Question: I have no run-time error but the problem is obvious.
When I code it outputs this when I run the program. If you cannot see basically the window 'prt screened' my current screen with the g.drawString in the correct position.
NOTE: method paint over-rides

'''
import java.awt.Graphics;
import javax.swing.JFrame;
public class test extends JFrame{
public test (){
setSize(800, 600);
setVisible(true);
setDefaultCloseOperation(JFrame.EXIT_ON_CLOSE);
setTitle("PlotGraph");
}
public void paint(Graphics g){
g.drawString("Click the mouse inside the window.",40,45); // draw a string
}
public static void main(String[] args) {
new test();
}
}
'''
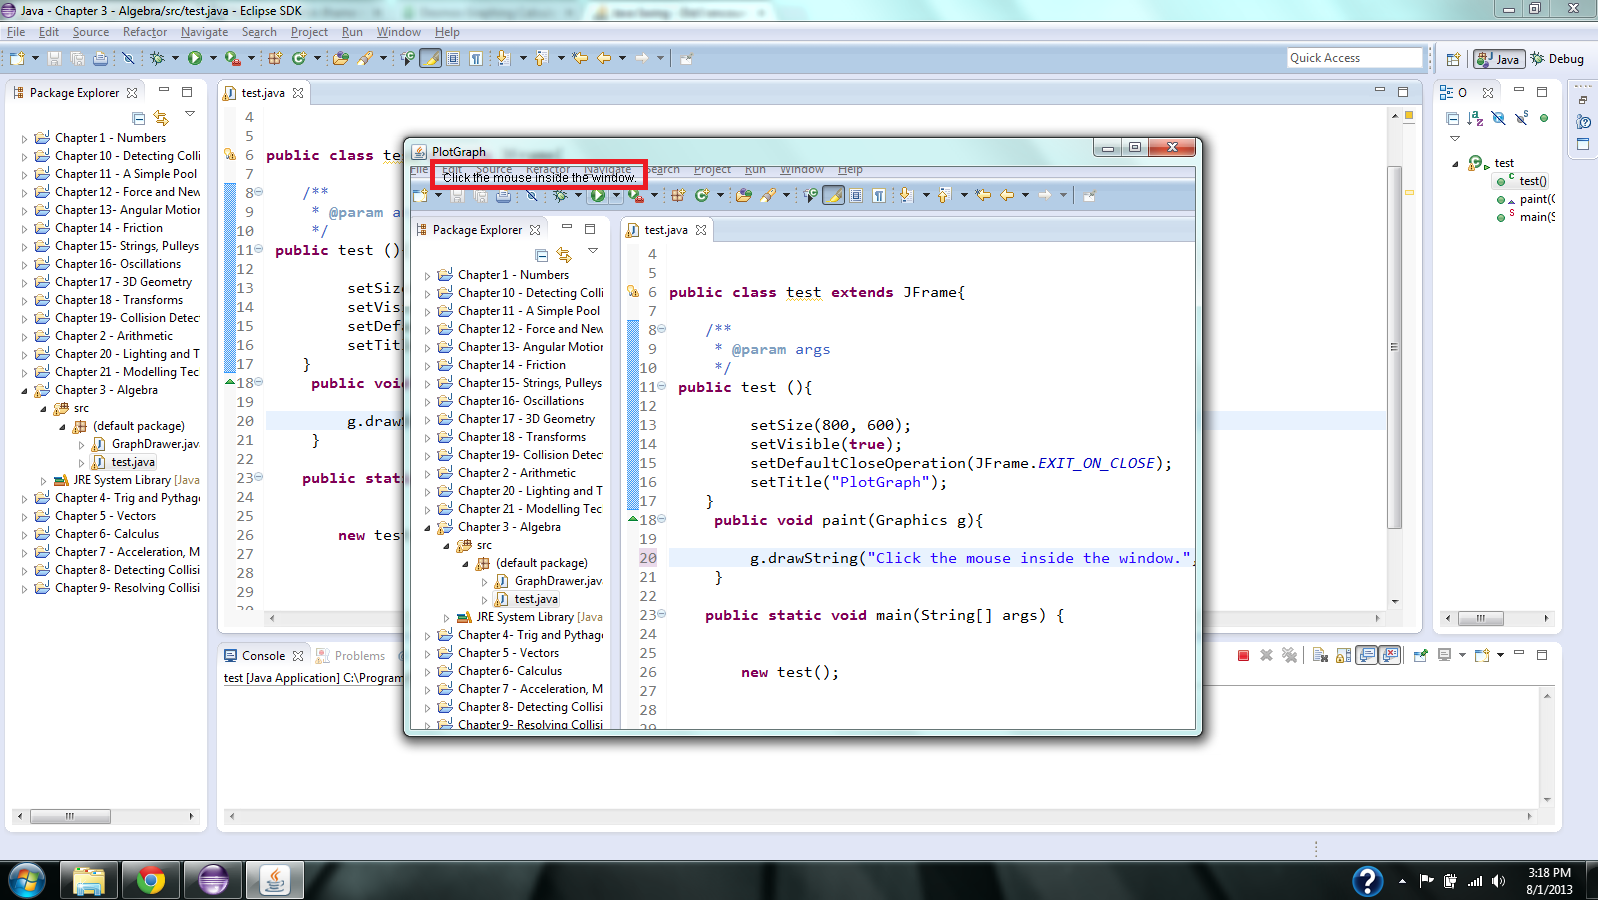
Answer: Without the statement
'''
super.paint(g);
'''
the window uses the background as a temporary background for the window. This will paint the background as well as all child components of the container.
In Swing <URL> is used rather than 'paint' for custom painting.